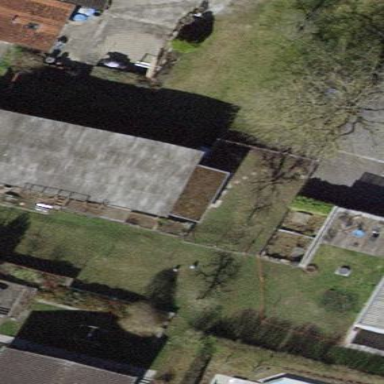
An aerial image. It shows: Shed.